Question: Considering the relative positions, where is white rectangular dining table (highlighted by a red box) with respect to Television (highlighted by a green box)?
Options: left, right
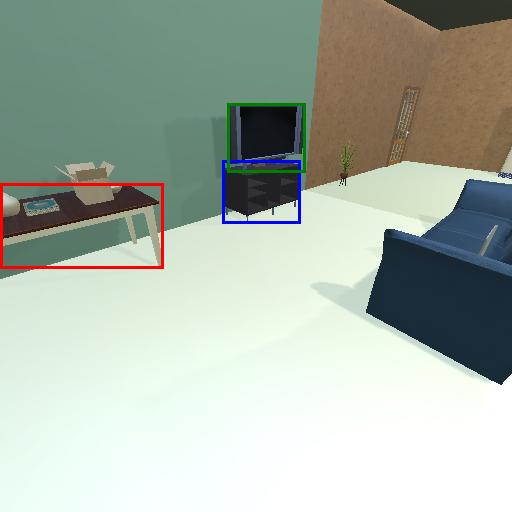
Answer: left